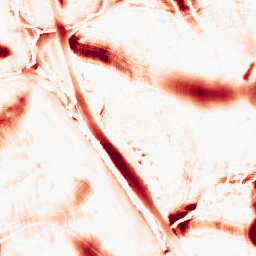
Category: morphological
Decomposition family: morphological_ellipse
Decomposition parameters: operation: opening
width: 50
height: 50
Upsampling method: lanczos
Upsampling parameters: scale: 4
Upsampling scale: 4